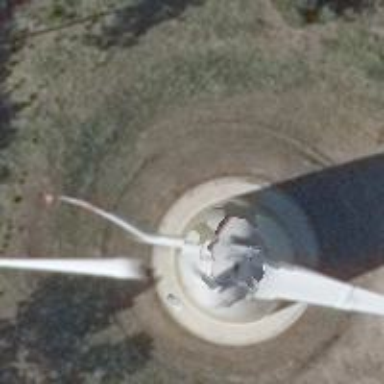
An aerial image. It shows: Wind generator in the form of horizontal axis wind turbine.